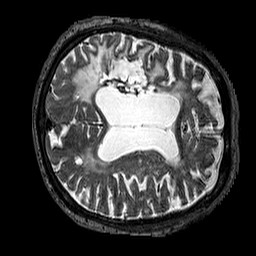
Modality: T2w
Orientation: axial
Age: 58
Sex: male
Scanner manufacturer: siemens
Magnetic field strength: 3 T
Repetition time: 3.2 s
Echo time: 0.567 s